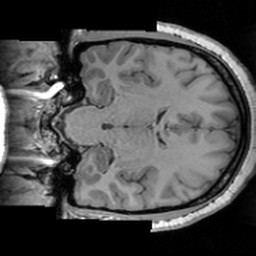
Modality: T1w
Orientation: coronal
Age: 28
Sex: female
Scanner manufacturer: siemens
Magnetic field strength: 3 T
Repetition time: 1.63 s
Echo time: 0.00311 s